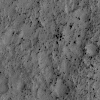
Atmospheric dust classification: not_dusty